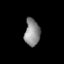
Tissue: lung
Cell type: Fibroblasts
Senescence score: 0.6187
Nuclear area (px): 406
Mean DAPI intensity: 139.079